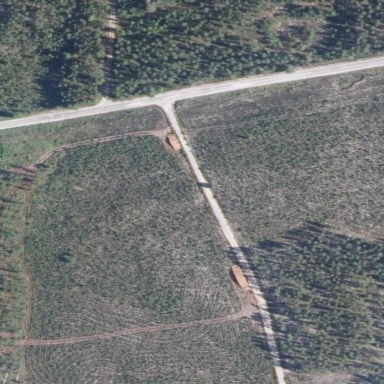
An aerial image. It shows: Clearcut man-made area surrounded by scrub vegetation.